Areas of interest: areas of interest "Jimo Electronic Information Plaza (Yijia Shengdiya Taobao City Store)"
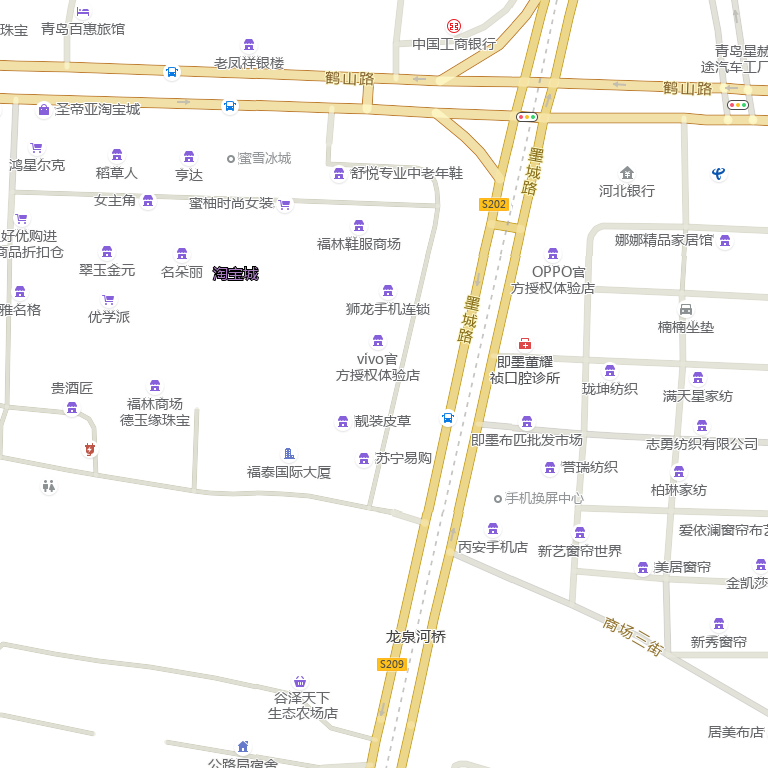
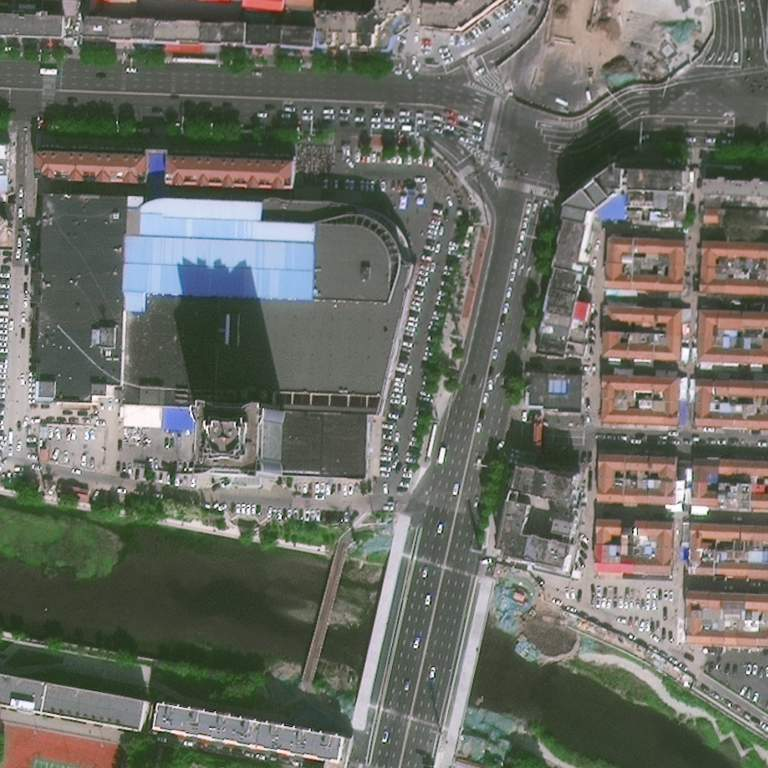